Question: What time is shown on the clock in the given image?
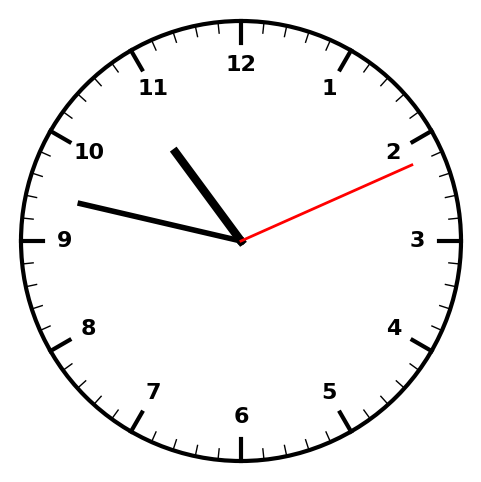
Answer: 10:47:11